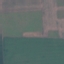
Land use / land cover: AnnualCrop